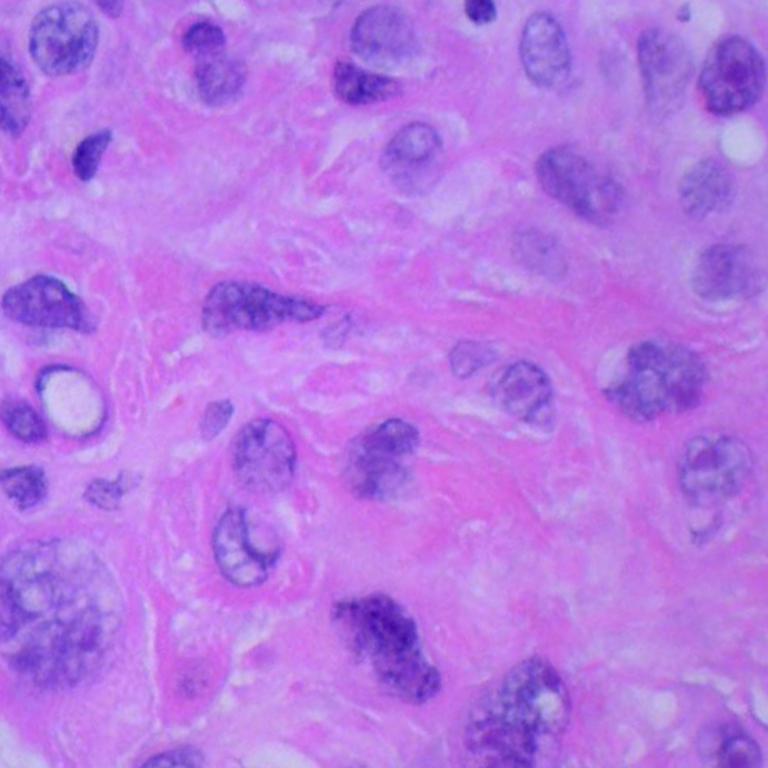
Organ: lung
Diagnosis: squamous carcinomas